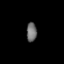
Tissue: lung
Cell type: Endothelial cells
Senescence score: 0.7193
Nuclear area (px): 192
Mean DAPI intensity: 109.3125